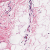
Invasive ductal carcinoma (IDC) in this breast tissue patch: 0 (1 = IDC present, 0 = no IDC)